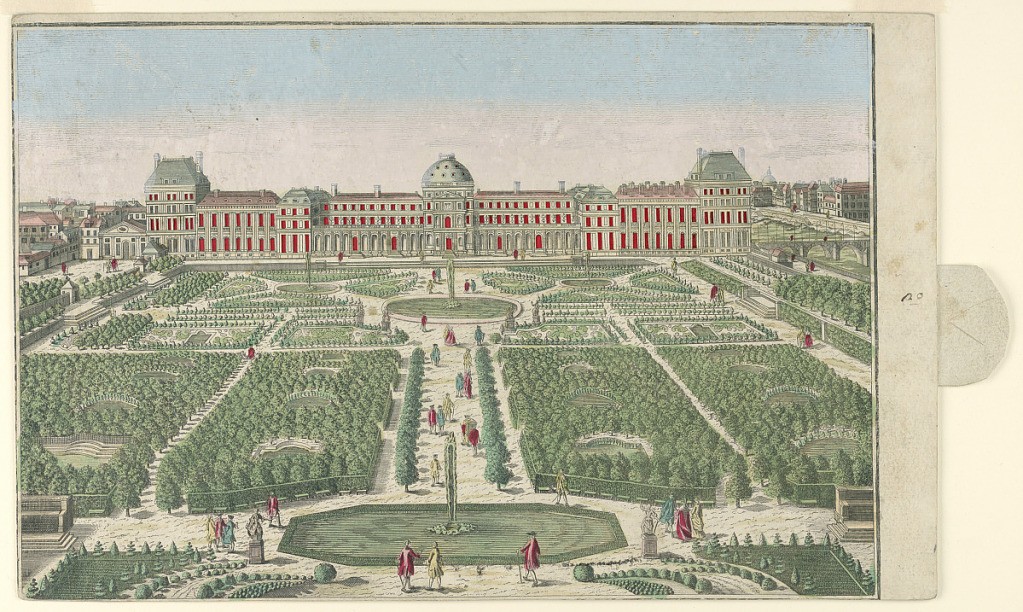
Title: Peep-Show Print
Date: mid-18th century
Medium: Engraving and brush and wash on paper
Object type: Print
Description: Peep-show print